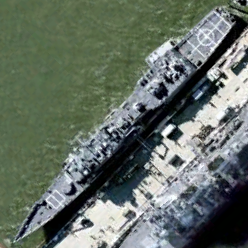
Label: cruiser